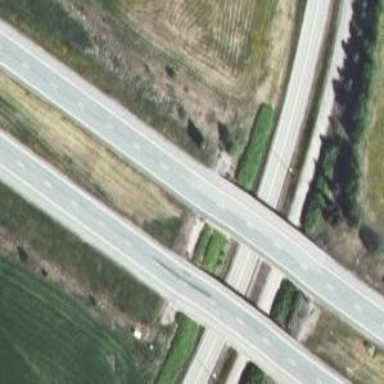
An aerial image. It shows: Bridge over motorway.